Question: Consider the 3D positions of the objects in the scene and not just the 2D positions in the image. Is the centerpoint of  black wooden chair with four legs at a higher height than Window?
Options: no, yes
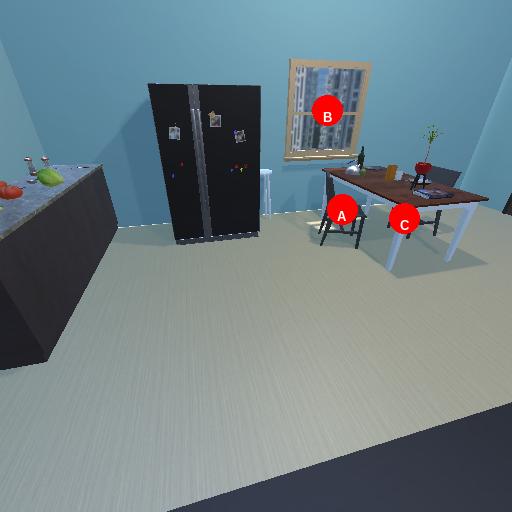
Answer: no